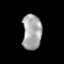
Tissue: prostate
Cell type: T cells
Senescence score: 0.353
Nuclear area (px): 664
Mean DAPI intensity: 165.592